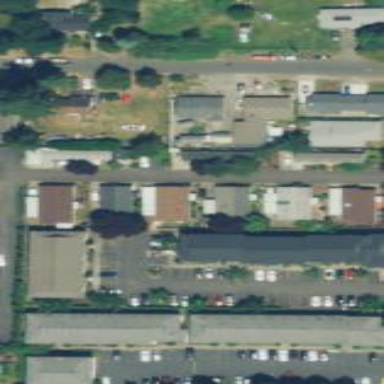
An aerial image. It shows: Residential area designated as trailer park.